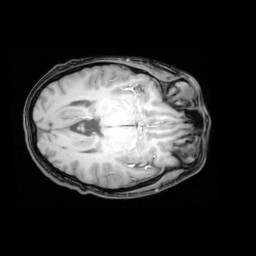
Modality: T1w
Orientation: axial
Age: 20
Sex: female
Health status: healthy
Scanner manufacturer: philips
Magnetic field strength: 3 T
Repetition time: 0.012 s
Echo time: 0.0037 s